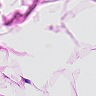
Metastatic tissue present: no